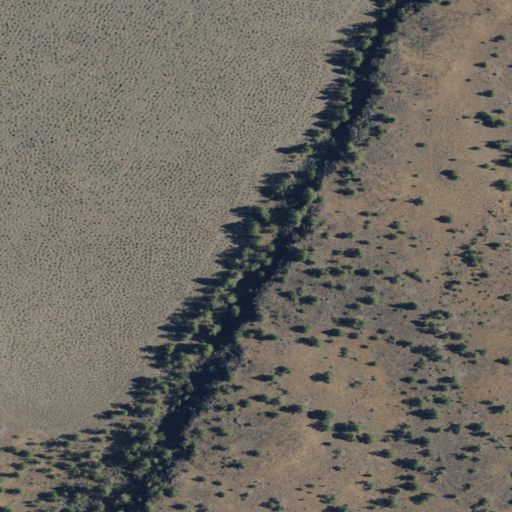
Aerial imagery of cliff(s) in California named Porcupine Rim containing shrub, woody wetlands, evergreen forest, and grassland